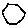
Label: hexagon